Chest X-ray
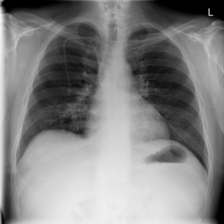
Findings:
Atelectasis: negative
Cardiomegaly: negative
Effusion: negative
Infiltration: positive
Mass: negative
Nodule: negative
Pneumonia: negative
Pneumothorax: negative
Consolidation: negative
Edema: negative
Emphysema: negative
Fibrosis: negative
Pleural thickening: negative
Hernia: negative